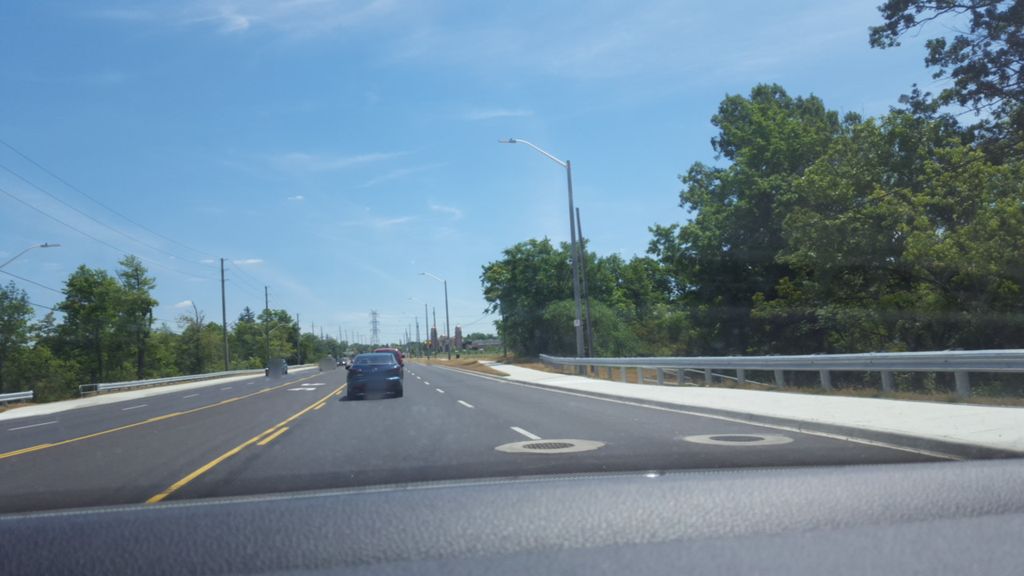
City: hamilton